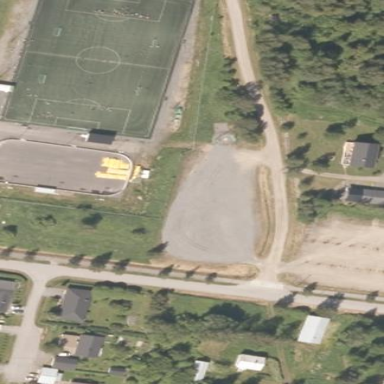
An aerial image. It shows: Parking area.